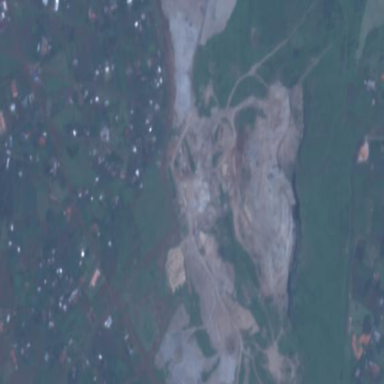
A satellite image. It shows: Quarry area.